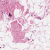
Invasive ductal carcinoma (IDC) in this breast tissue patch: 0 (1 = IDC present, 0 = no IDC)